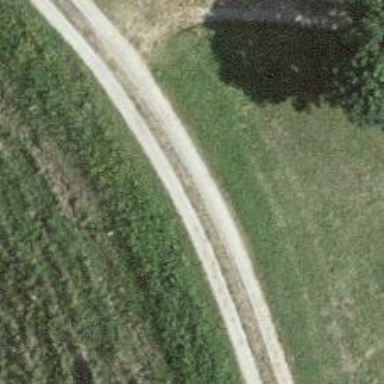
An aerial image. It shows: Track road with grade1 tracktype. The road has concrete lanes.